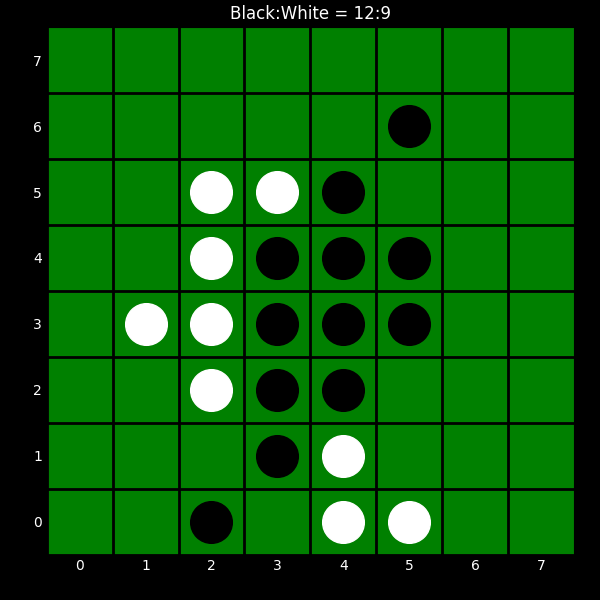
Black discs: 12
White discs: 9